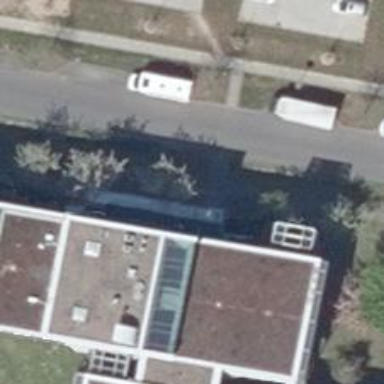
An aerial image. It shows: Part of building.